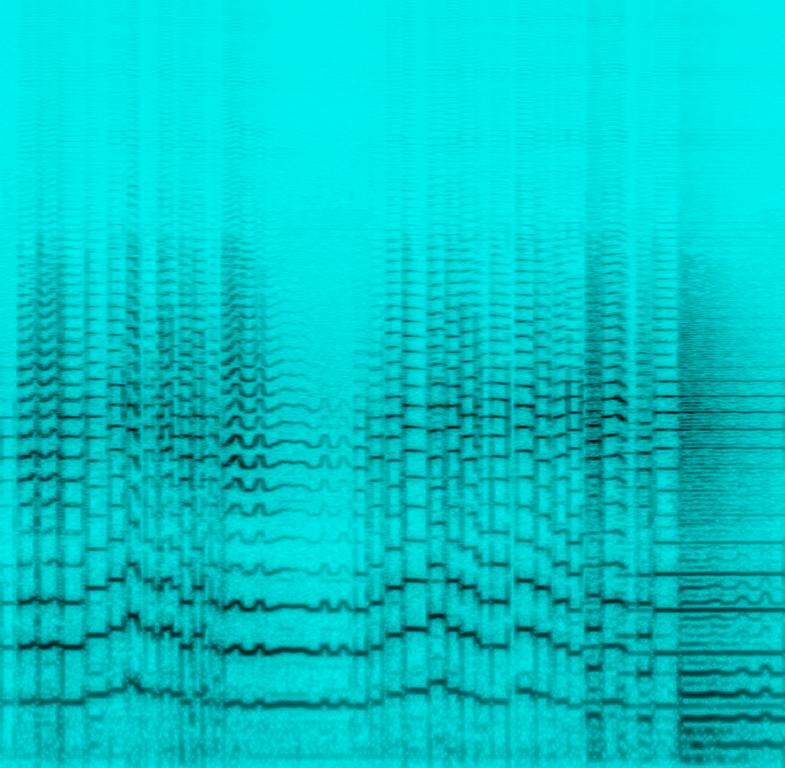
This music clip is an electric guitar solo lead instrumental. The tempo is fast with the guitarist playing a very emphatic, intense riff. No other instruments have been used. The music is loud, intense, engaging and catchy.